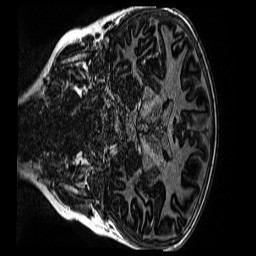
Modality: MP2RAGE
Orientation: coronal
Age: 11
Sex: male
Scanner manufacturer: siemens
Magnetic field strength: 3 T
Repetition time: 4 s
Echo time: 0.00299 s